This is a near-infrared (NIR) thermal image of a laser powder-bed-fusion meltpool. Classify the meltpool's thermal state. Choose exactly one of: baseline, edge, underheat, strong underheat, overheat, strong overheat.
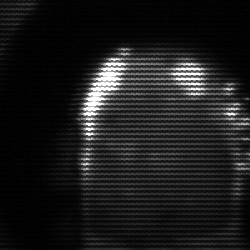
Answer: baseline